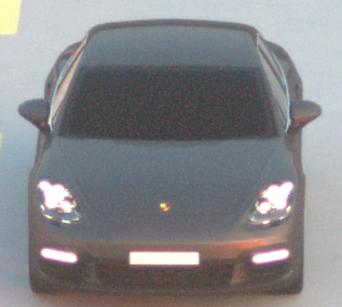
Make: Porsche
Model: Panamera
Detailed model: Panamera (971)
Model produced from: 2016/11
Model produced until: 2018/08
Doors: 5
Color: gray
Road condition: dry road
Daytime: sunrise or sunset
Contrast: medium contrast